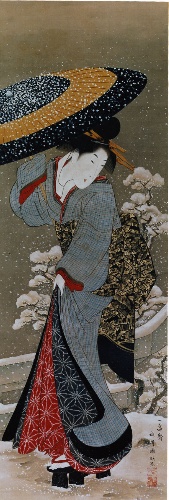
Artist: Utagawa Kunimasa
Artist bio: Japanese, 1773–1810
Object type: Hanging scroll
Classification: Paintings
Medium: Hanging scroll; ink and color on silk
Culture: Japan
Period: Edo period (1615–1868)–early Bunka period (1804–18)
Dimensions: Image: 35 1/4 x 11 9/16 in. (89.6 x 29.4 cm)
Department: Asian Art
Credit line: Gift of Florence and Herbert Irving, 2015
Accession year: 2015
Repository: Metropolitan Museum of Art, New York, NY
Tags: Umbrellas|Women|Snow